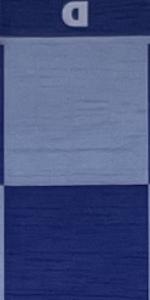
Label: Empty